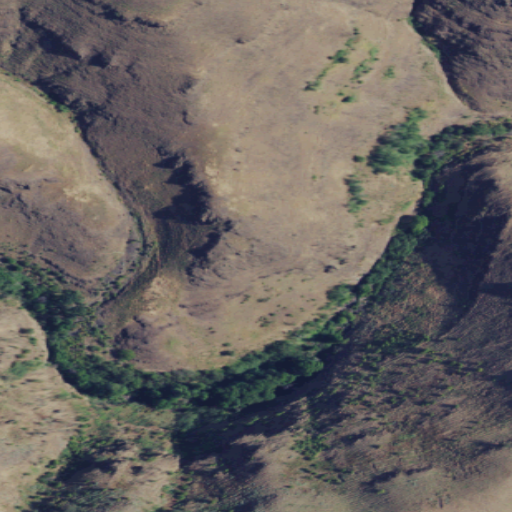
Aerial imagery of valley in Washington named Bob Gulch containing grassland, shrub, and evergreen forest